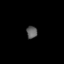
Tissue: lung
Cell type: T cells
Senescence score: 0.2317
Nuclear area (px): 134
Mean DAPI intensity: 92.925